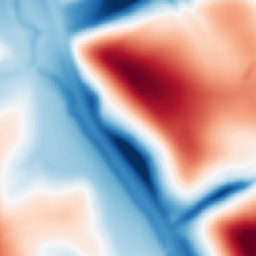
Category: multiscale
Decomposition family: dog
Decomposition parameters: sigma_low: 3
sigma_high: 50
Upsampling method: nearest
Upsampling parameters: scale: 8
Upsampling scale: 8